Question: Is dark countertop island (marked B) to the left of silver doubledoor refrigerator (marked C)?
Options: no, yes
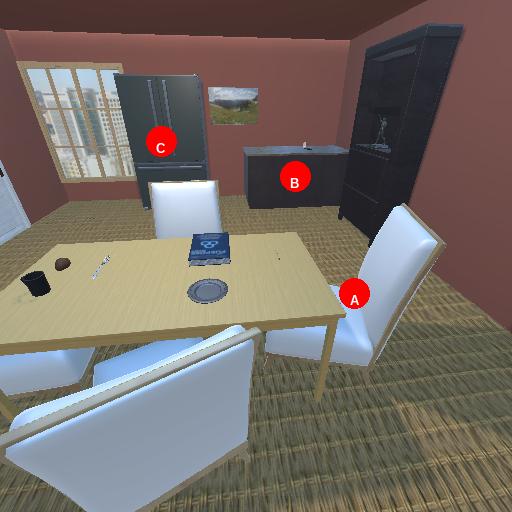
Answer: no